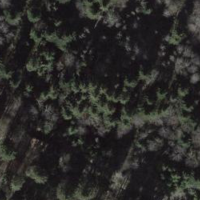
EUNIS habitat code: 43
Species observed at this site:
Tussilago farfara